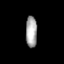
Tissue: prostate
Cell type: T cells
Senescence score: 0.7057
Nuclear area (px): 343
Mean DAPI intensity: 169.461